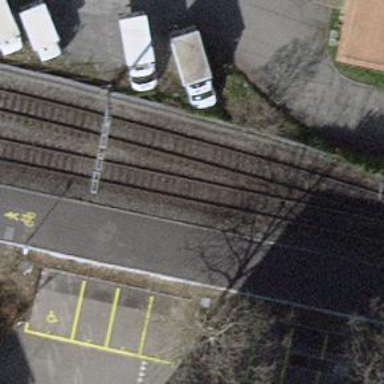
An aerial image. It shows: Single-track electrified railway with contact line.